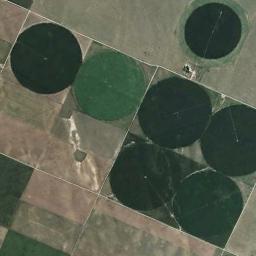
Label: circular_farmland